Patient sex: M
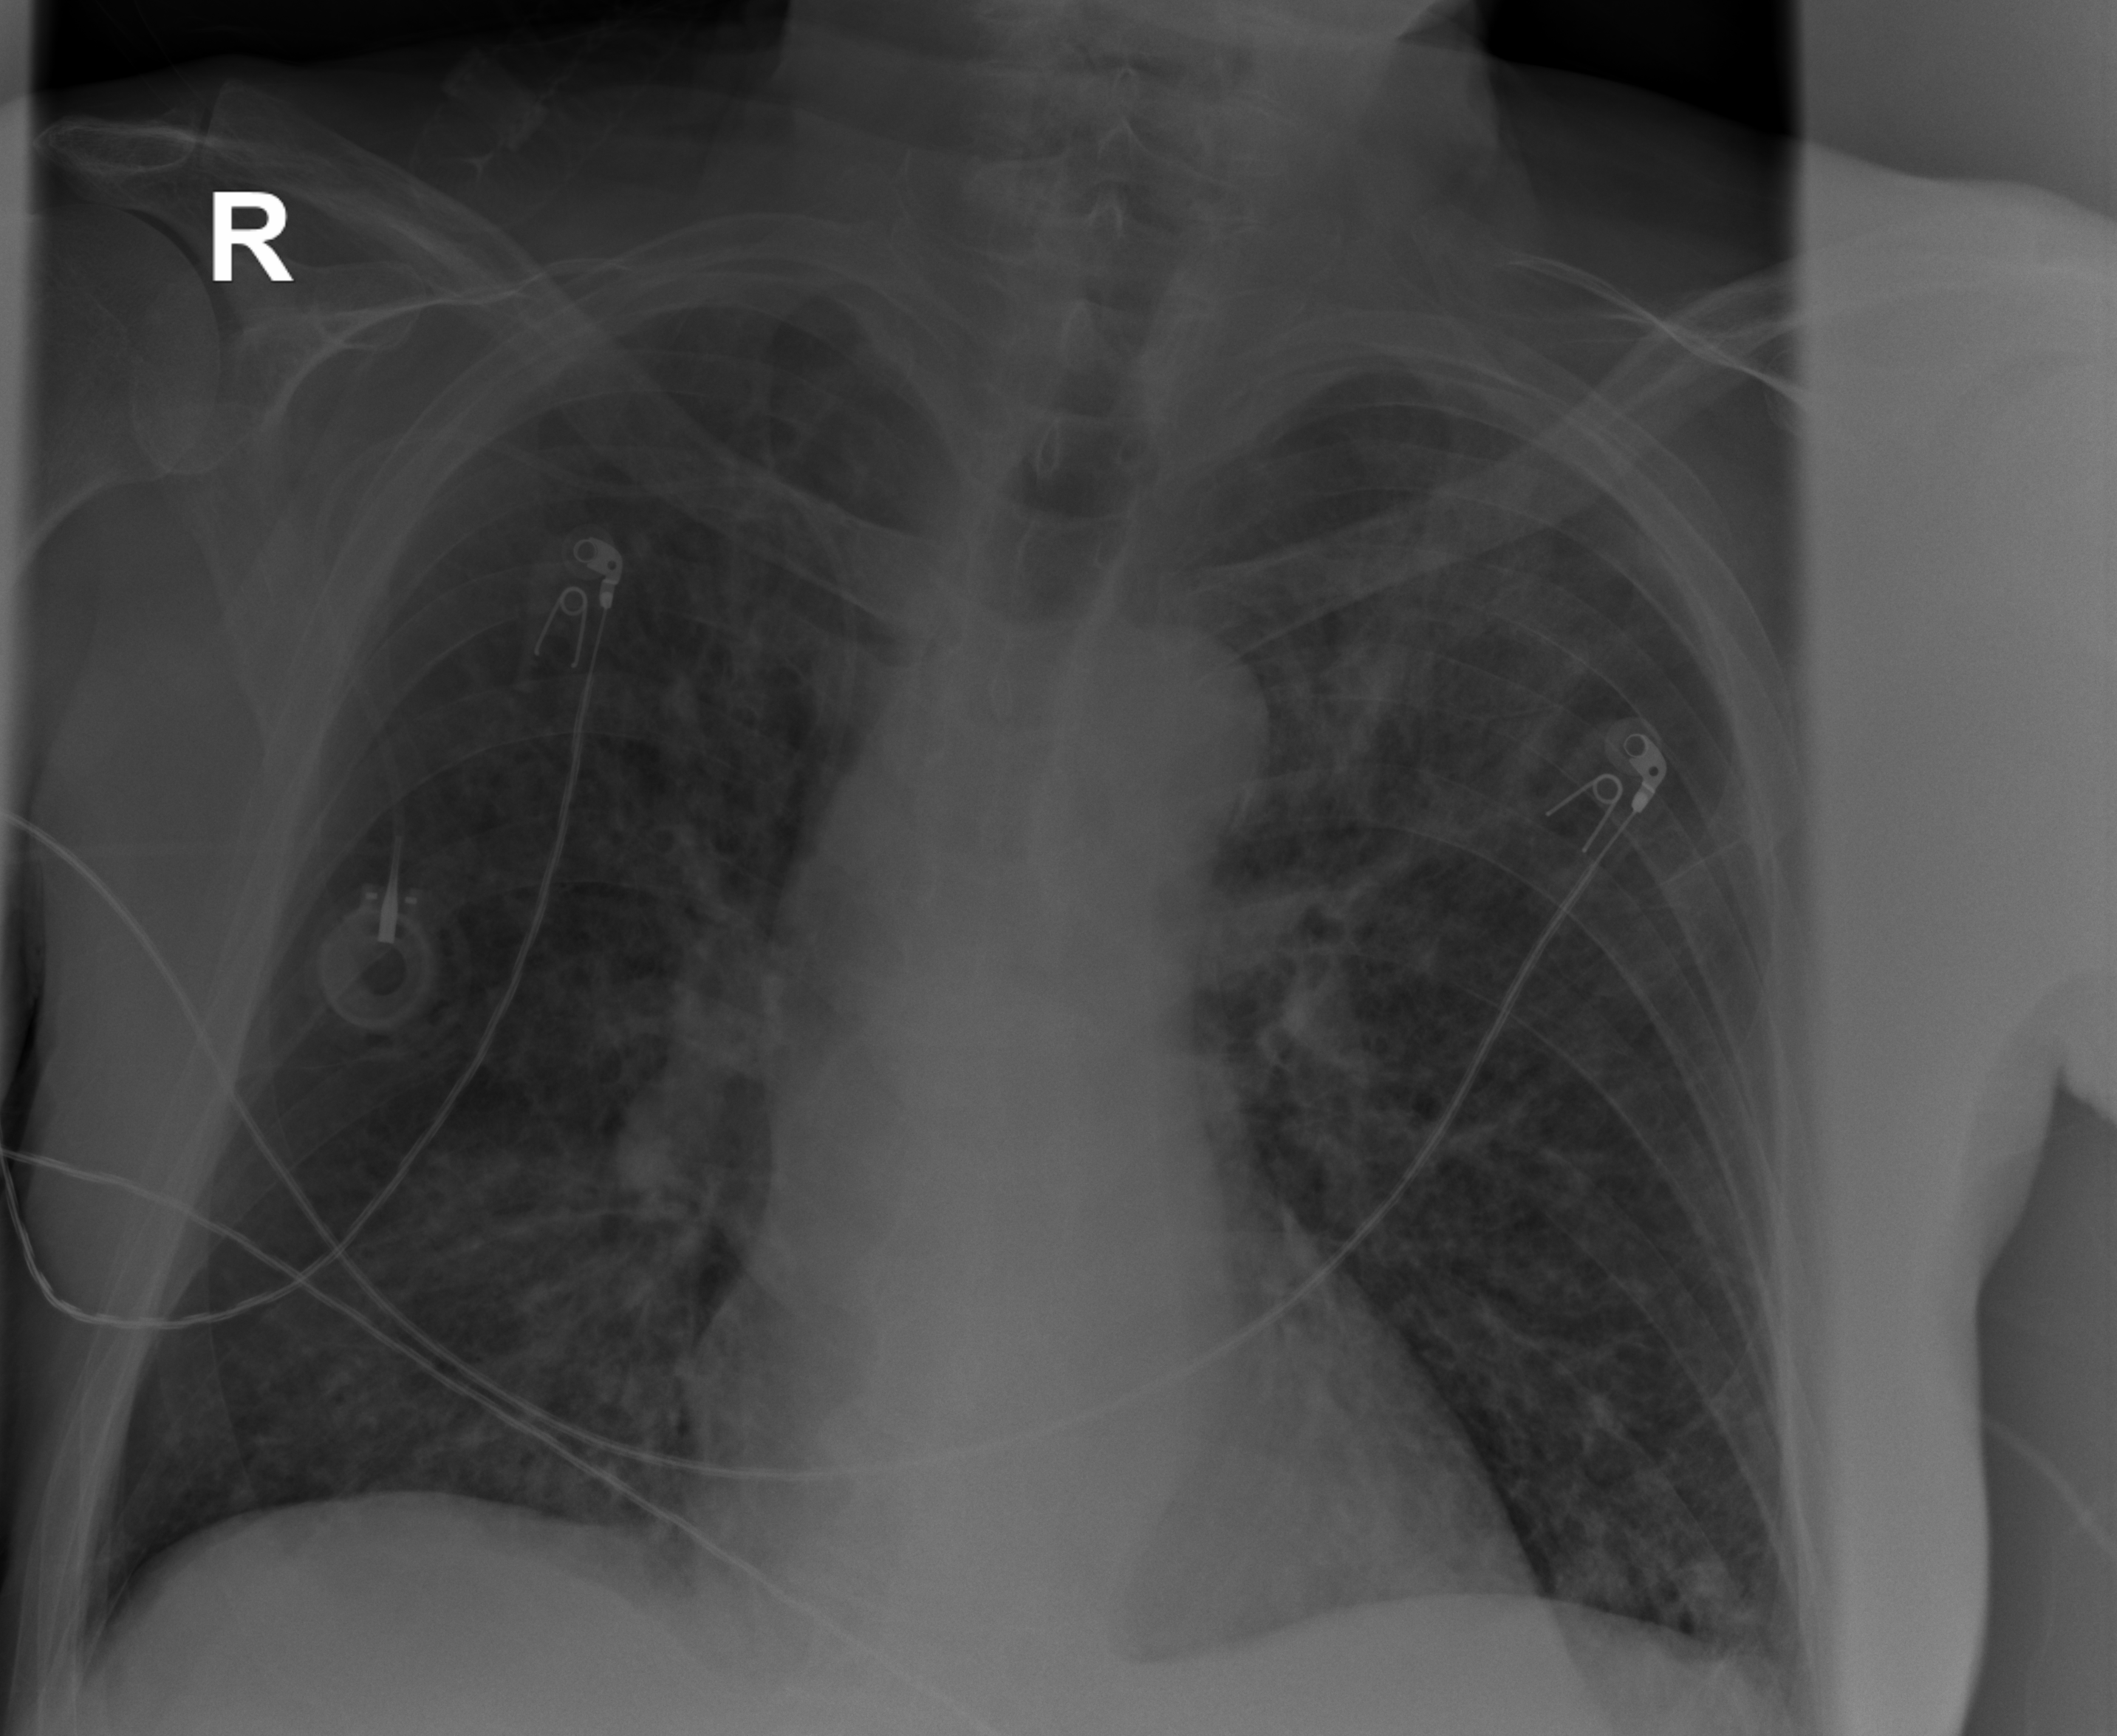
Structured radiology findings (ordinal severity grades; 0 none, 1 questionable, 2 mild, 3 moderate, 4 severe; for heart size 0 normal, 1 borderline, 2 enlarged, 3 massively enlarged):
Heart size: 0
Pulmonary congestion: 2
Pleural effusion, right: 0
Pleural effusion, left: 0
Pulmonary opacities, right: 2
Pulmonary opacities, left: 2
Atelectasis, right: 2
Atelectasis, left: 2